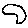
Label: moon